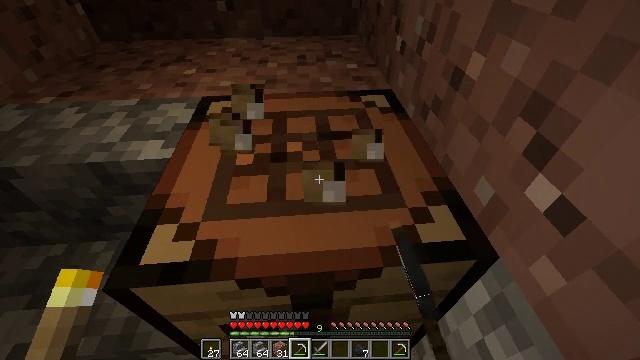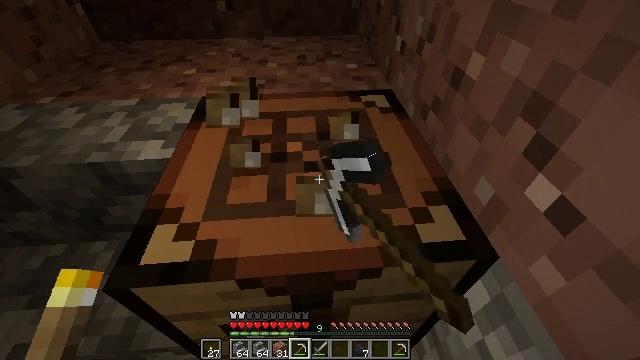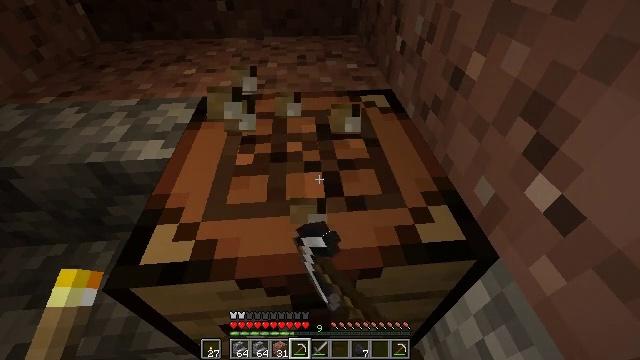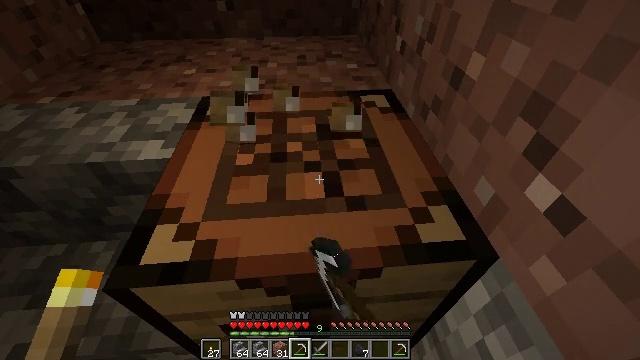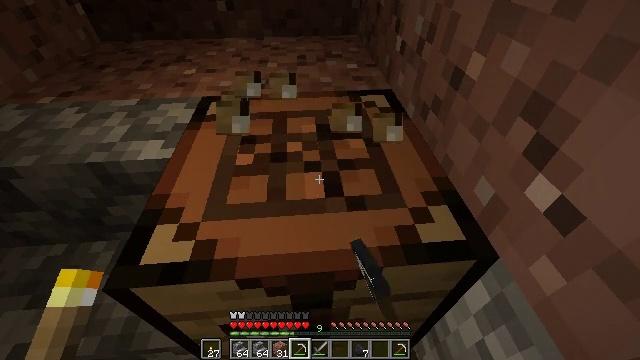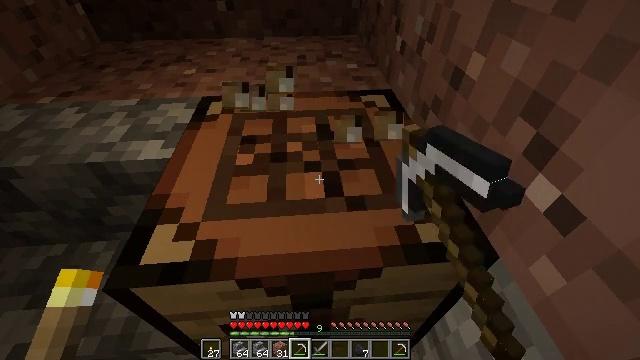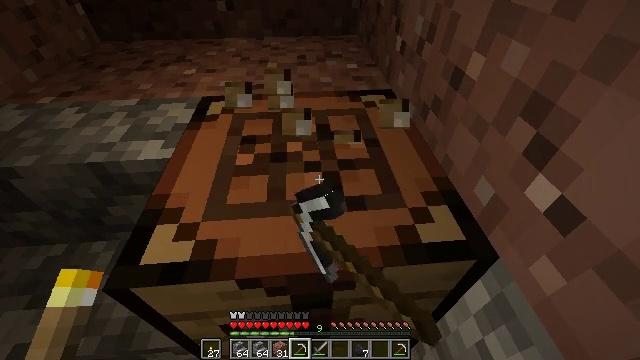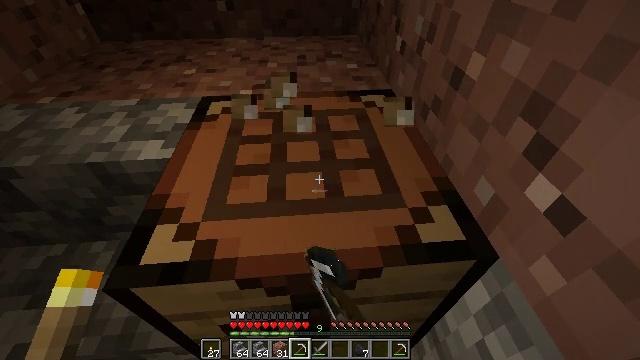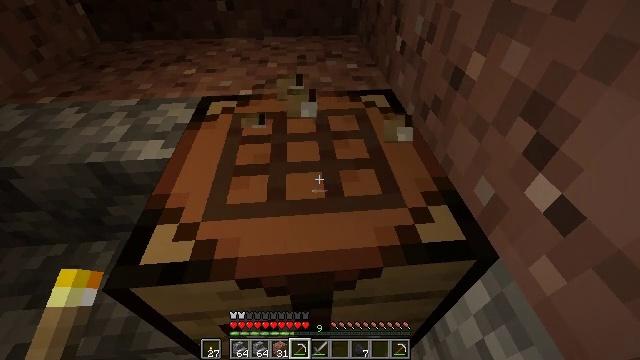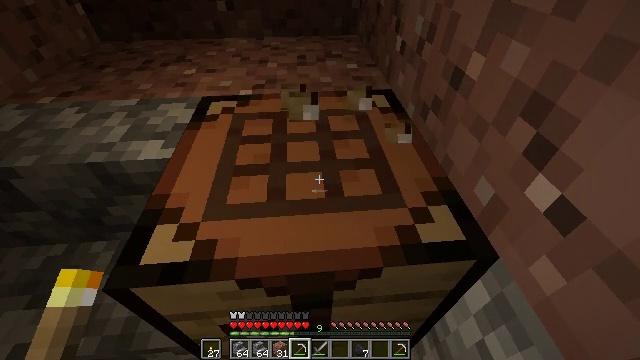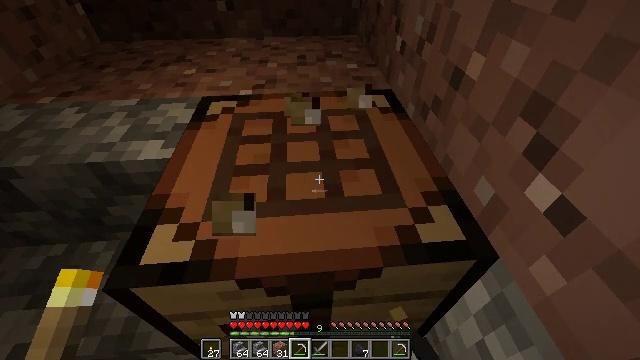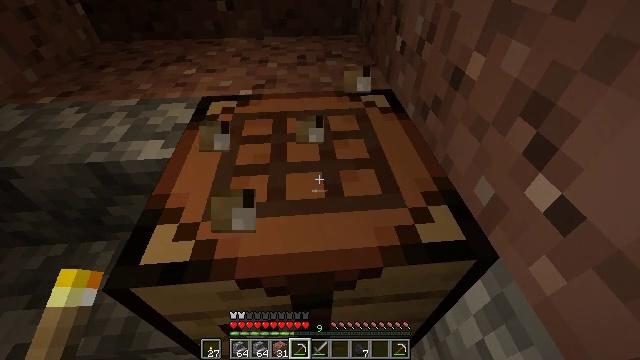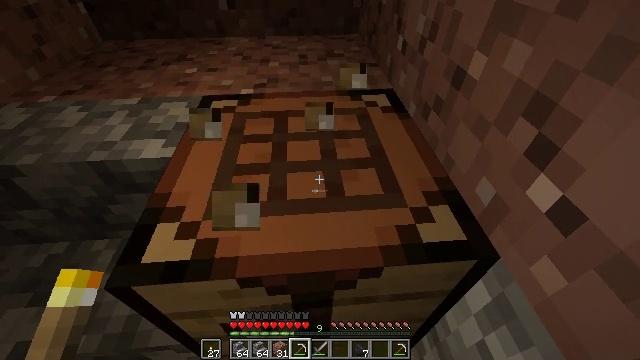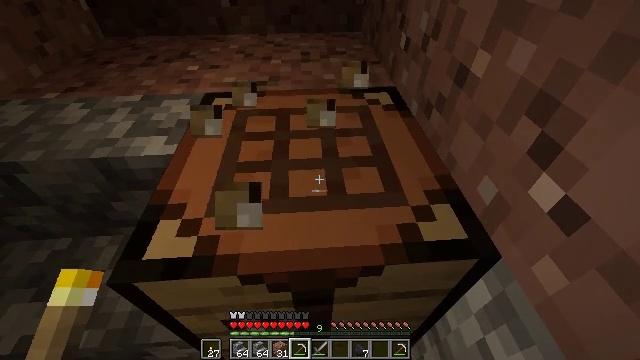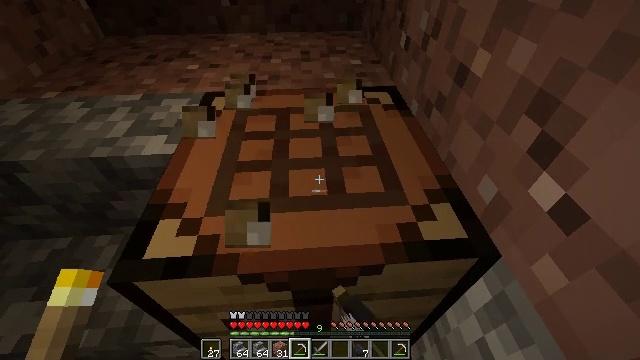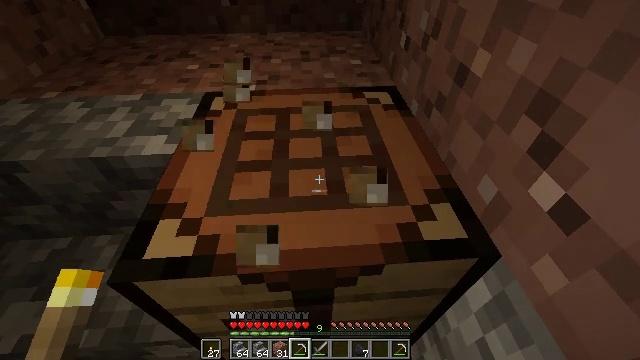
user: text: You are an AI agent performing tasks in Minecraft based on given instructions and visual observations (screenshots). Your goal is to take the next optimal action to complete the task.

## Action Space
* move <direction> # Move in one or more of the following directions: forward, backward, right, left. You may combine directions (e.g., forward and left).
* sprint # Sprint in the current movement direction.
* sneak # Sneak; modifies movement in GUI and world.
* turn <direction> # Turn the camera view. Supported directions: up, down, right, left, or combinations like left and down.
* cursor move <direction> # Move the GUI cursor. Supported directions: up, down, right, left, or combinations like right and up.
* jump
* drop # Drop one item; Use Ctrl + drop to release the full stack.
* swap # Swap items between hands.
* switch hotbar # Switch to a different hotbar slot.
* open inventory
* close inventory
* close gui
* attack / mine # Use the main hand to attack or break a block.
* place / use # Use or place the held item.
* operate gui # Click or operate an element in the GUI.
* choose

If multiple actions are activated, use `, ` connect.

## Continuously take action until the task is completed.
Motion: motion action
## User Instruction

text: Attack the crafting table to break it.
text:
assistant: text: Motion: attack / mine
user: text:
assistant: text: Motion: attack / mine
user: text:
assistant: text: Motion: attack / mine
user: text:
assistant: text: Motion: attack / mine
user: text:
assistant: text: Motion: attack / mine
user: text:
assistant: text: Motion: attack / mine
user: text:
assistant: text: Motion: no_op
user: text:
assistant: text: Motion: no_op
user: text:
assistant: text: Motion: attack / mine
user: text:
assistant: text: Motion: attack / mine
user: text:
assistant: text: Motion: attack / mine
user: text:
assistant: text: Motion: attack / mine
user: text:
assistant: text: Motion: attack / mine
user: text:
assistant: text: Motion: attack / mine
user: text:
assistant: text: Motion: attack / mine
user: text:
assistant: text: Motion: attack / mine
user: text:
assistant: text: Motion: attack / mine
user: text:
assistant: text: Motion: attack / mine
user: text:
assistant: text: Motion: attack / mine
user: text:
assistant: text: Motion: attack / mine
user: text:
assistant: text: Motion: attack / mine
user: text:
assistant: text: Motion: attack / mine
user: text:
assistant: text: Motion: attack / mine
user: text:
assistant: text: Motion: attack / mine
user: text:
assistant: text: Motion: attack / mine
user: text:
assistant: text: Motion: attack / mine
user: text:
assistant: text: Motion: attack / mine
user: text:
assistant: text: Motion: attack / mine
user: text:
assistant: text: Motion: attack / mine
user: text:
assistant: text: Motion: attack / mine